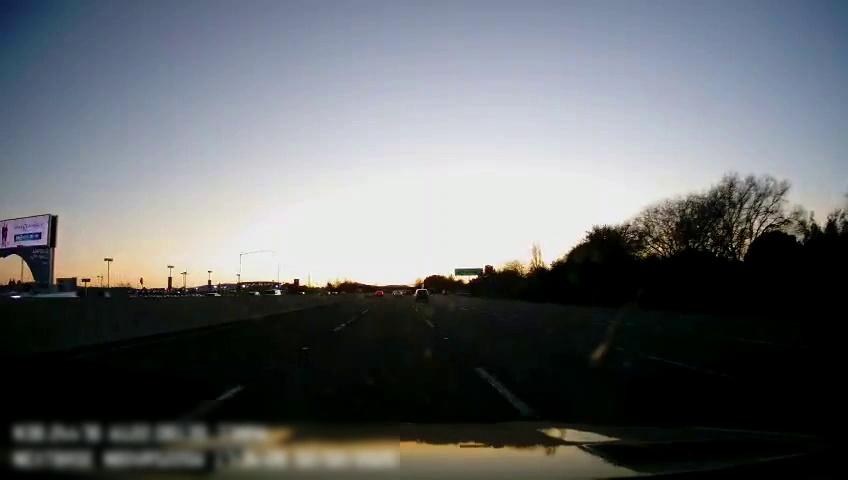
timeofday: Day
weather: Sunny
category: Drivable Space
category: Vehicles | SUV
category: Vehicles | Truck
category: Vehicles | Car
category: Vehicles | Car
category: Vehicles | SUV
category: Vehicles | Car
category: Lanes | Current Lane
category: Lanes | Alternate Lane
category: Lanes | Alternate Lane
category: Lanes | Current Lane
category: Lanes | Alternate Lane
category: Traffic | Signs